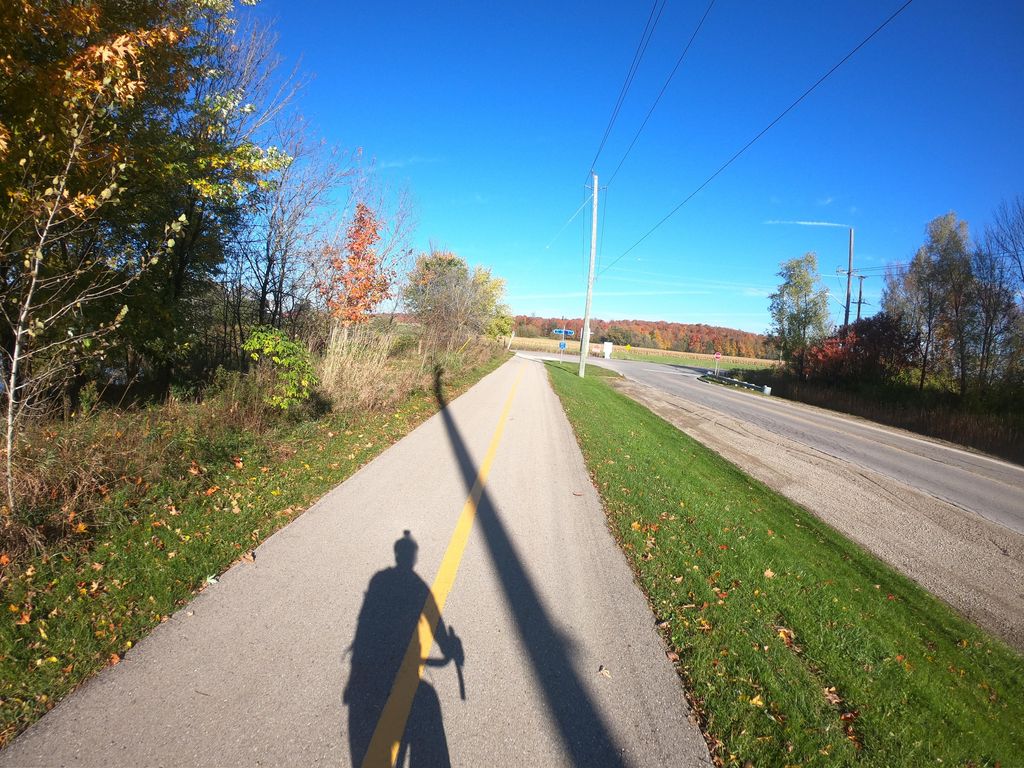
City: kitchener-waterloo